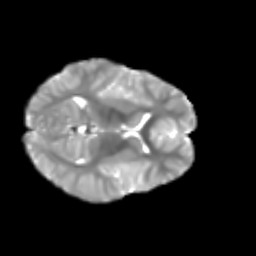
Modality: T2w
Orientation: axial
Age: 8
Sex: female
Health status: healthy